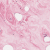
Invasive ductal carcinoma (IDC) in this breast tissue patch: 0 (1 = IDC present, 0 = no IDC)